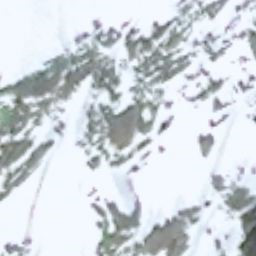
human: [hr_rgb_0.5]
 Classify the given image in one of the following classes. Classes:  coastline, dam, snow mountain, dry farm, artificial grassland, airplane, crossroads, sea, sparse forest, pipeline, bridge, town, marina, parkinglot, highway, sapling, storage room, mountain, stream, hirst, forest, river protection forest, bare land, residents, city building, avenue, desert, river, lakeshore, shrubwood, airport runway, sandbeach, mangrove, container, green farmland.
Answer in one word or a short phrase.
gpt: snow mountain